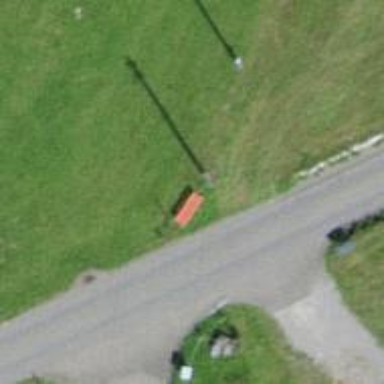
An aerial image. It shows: Red bench.